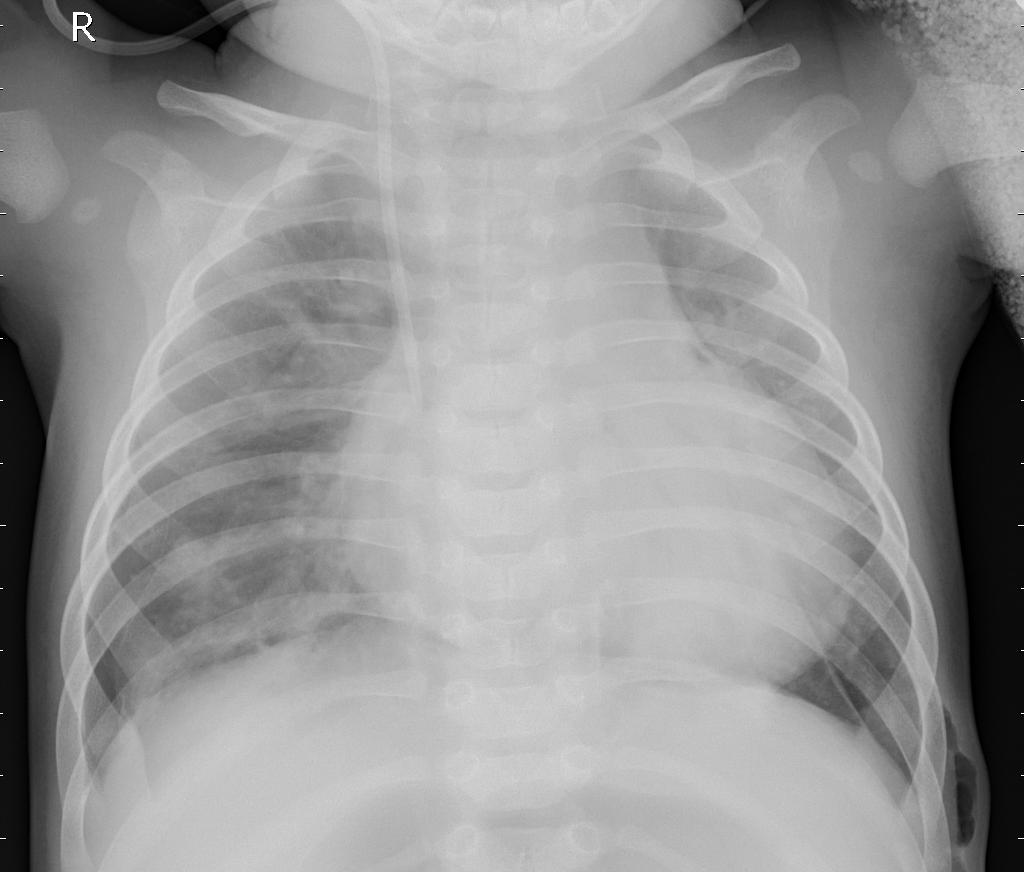
Diagnosis: PNEUMONIA